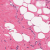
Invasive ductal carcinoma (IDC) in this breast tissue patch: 0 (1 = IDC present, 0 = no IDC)